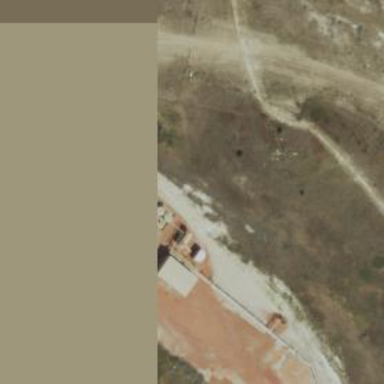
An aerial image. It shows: Storage tank with man-made structure.